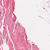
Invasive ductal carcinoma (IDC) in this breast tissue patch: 0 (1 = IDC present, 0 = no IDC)